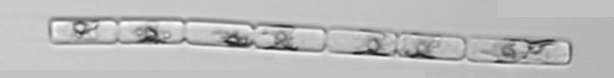
Label: Guinardia_delicatula